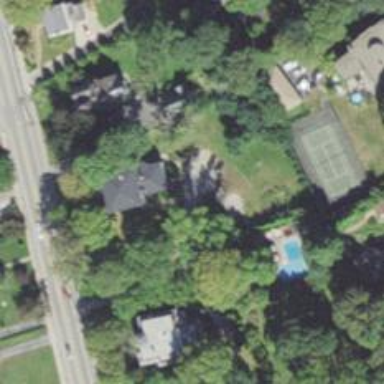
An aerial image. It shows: Residential driveway used as service road.